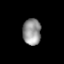
Tissue: lung
Cell type: T cells
Senescence score: 0.1715
Nuclear area (px): 472
Mean DAPI intensity: 147.748